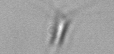
Label: Calciopappus